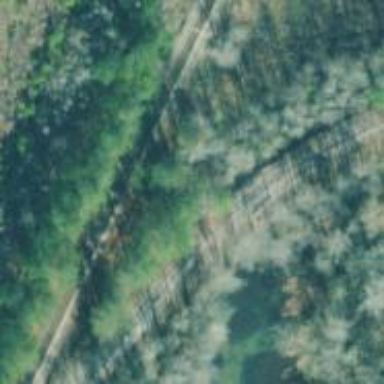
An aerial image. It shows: Railway spur service.